Field crop: maize
Growth stage: 1
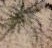
Species: salsola